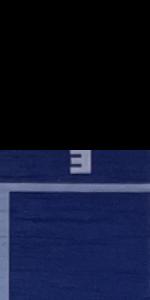
Label: Empty